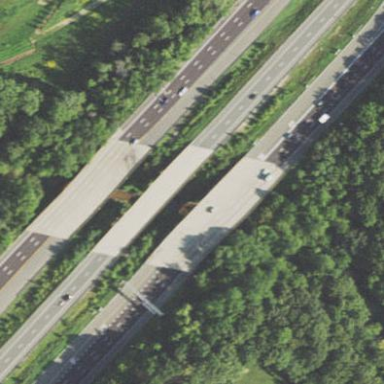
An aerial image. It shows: Man-made bridge.